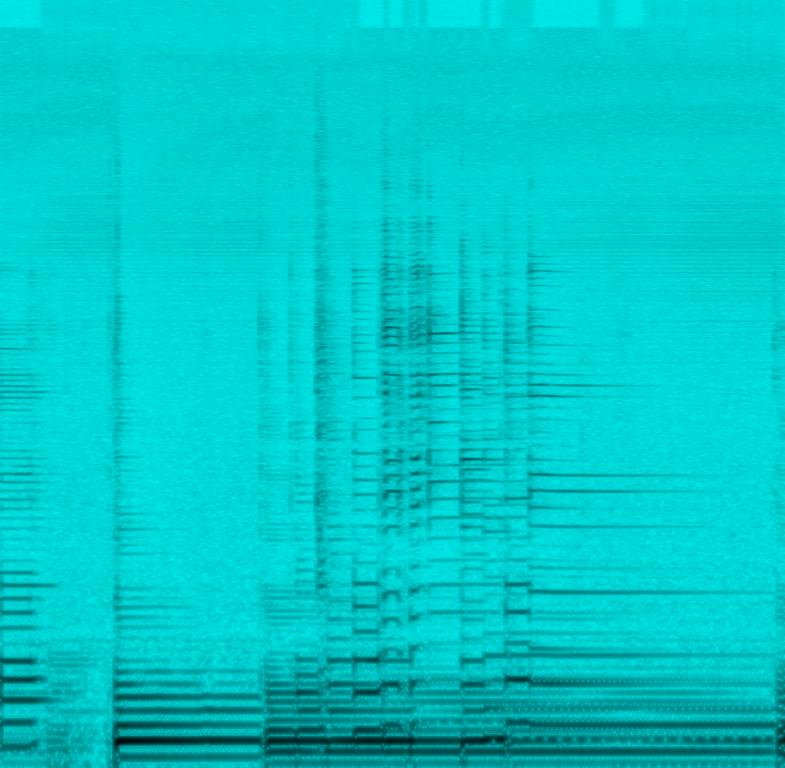
The low quality recording features a buzzy bass guitar playing. It sounds passionate, even though the recording is very noisy.